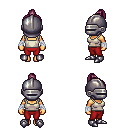
a pixel art fantasy rpg character, female body template, human, tanned skin, white pirate shirt, red pants, white blonde short topknot hairstyle, metal helm, white cloth bandages, metal boots, four views (front, back, left, right), 2x2 character sprite sheet, small pixel art, hard edges, no anti-aliasing